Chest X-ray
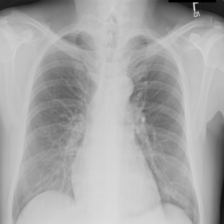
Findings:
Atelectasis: negative
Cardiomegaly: negative
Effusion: negative
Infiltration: negative
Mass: negative
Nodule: negative
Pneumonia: negative
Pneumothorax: negative
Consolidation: negative
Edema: negative
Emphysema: negative
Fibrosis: negative
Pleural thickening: negative
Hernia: negative